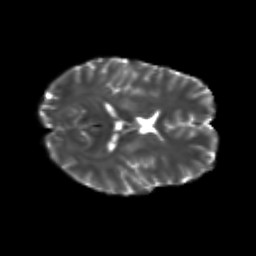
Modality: T2w
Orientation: axial
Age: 25
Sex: male
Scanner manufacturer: siemens
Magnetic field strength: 3 T
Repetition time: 3.5 s
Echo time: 0.104 s